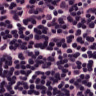
Metastatic tissue present: no